Question: I am working on crosstab in Crystal Reports, I am able to see required data and everything is fine but I am stuck at one point where I need to insert 'Total', 'Avg' and 'Max' as 3 rows one below one at the end of cross tab.
I have tried 'Embedded Summary' but that one is inserting a row below every row of the cross tab but I don't need that way.

I searched the web, but couldn't find the solution.
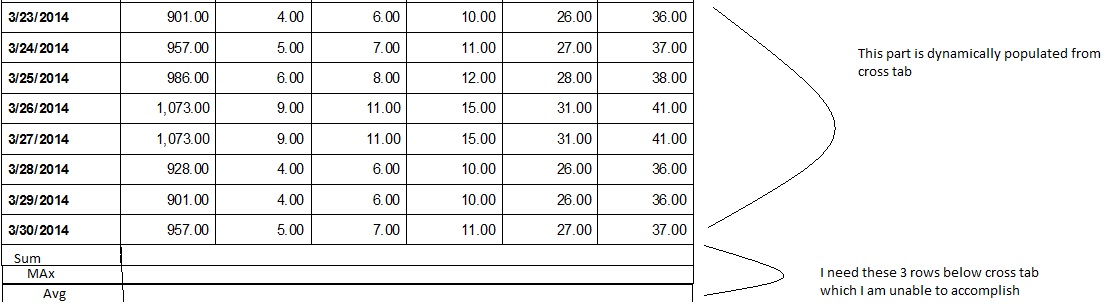
Answer: I finally found a solution.:
1. In preview mode added the rows using the option Calculated Summary, by this way we can add any number of rows at the end of the cross tab.
2. Now by editing the required row, added the calculation formula for Sum, Max and Average.